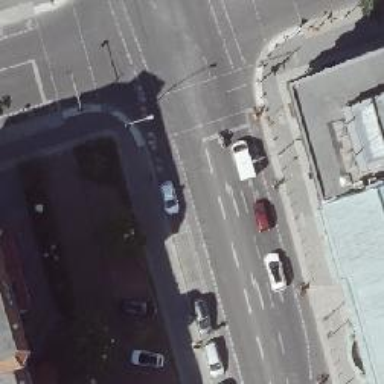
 there is lane for parking on the right side of the road."